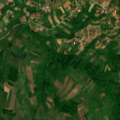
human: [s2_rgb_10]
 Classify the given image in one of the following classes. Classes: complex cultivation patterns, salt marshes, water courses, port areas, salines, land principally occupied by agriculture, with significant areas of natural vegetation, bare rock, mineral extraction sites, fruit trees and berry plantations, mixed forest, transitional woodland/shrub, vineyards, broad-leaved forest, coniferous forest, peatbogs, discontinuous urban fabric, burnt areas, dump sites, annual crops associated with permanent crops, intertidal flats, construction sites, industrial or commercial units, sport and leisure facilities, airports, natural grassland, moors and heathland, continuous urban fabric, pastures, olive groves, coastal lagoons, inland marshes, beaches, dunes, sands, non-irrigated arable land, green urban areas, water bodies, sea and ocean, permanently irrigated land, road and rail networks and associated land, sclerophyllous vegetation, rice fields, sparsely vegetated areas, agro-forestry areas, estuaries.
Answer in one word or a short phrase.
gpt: non-irrigated arable land, complex cultivation patterns, land principally occupied by agriculture, with significant areas of natural vegetation